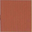
Piece: xx